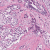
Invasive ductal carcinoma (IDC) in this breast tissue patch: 1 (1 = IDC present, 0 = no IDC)